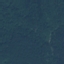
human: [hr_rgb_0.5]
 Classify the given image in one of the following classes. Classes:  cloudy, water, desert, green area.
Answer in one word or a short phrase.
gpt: green area